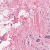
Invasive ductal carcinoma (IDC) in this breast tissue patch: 0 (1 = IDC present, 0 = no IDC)